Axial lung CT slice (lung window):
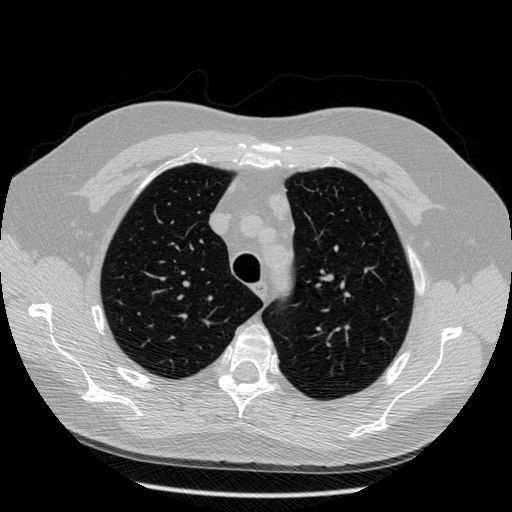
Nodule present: no